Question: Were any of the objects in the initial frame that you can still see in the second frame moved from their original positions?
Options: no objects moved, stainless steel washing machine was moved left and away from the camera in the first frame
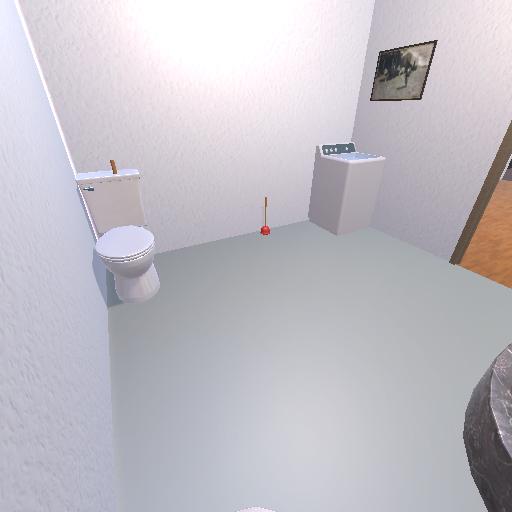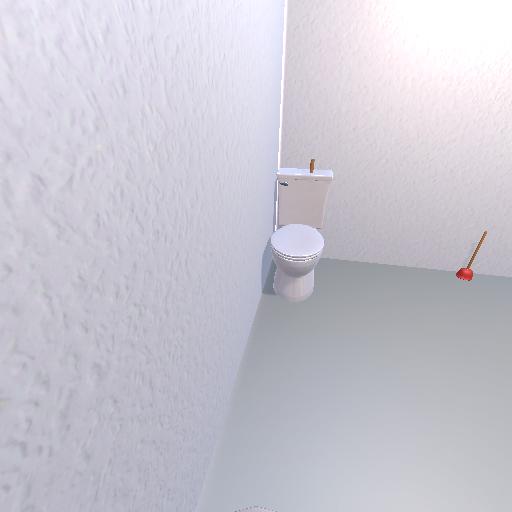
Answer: no objects moved